Question: I met one issue about user been locked by too many invalid connect attempts. After I used SYSTEM user to reactive this user and change the password in HANA studio, just few minutes later, the user would be locked with same reason even I did not do any operation on system. I totally got lost how it could happened.
Also I checked in my HANA studio. Whatever I did by using this user, it will trigger two lines of invalid connect attempts in system table INVALID_CONNECT_ATTEMPTS.

Thanks in ton.
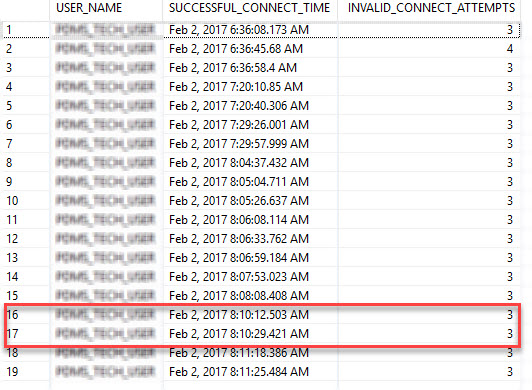
Answer: I finally found the answer, because someone else maintain this user in other place and try to use old password to visit the system. That's the reason about the issue.